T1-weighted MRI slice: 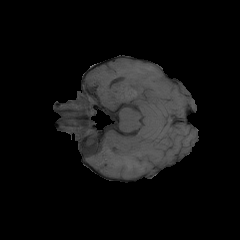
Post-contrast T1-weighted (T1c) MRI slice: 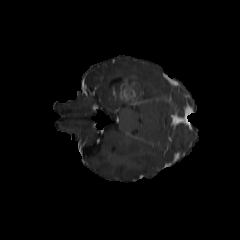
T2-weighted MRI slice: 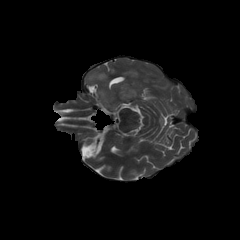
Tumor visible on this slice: yes